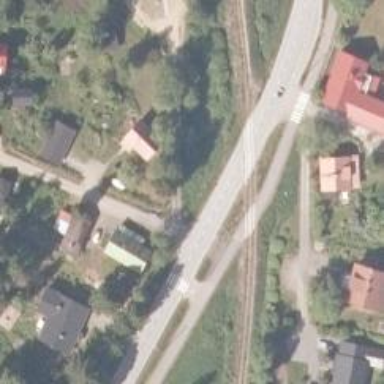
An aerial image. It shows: Uncontrolled railway crossing.